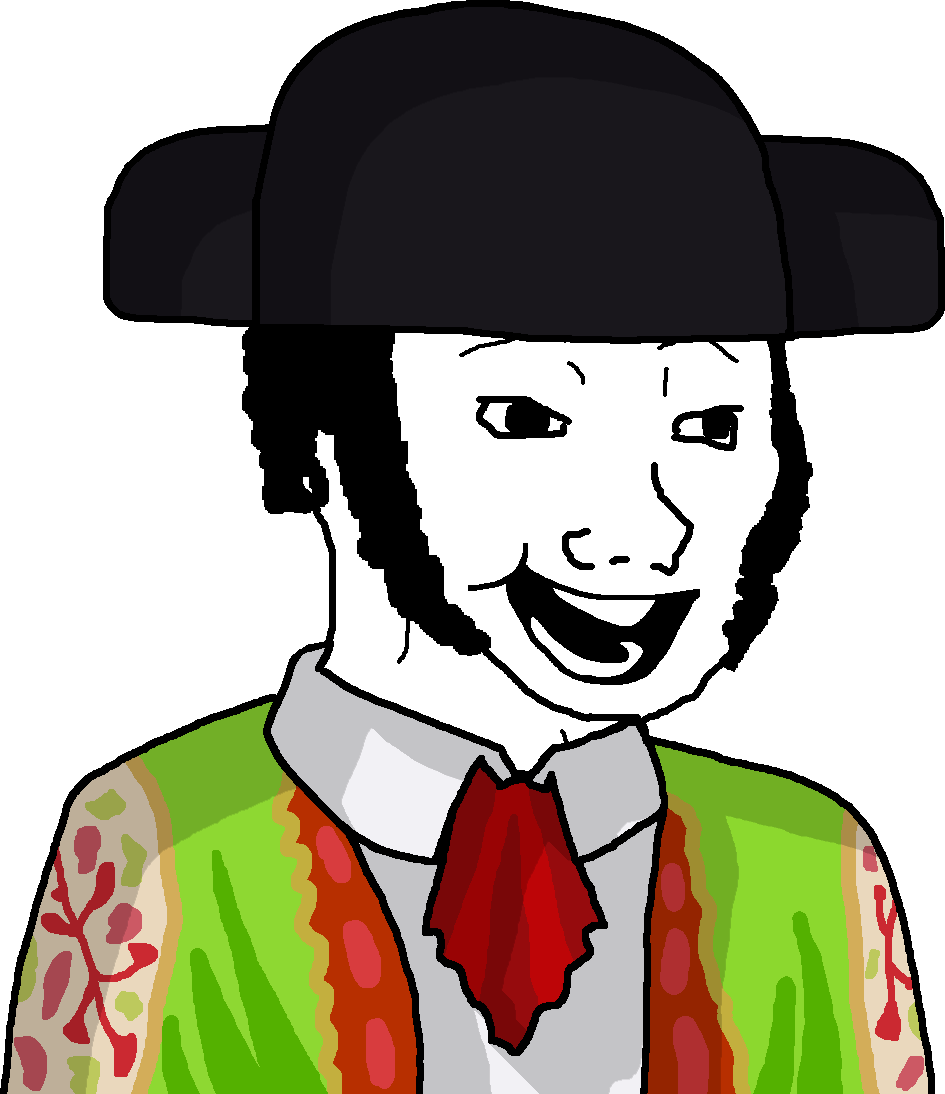
Label: 5_Bloomer